Question: I've recently been looking through my warnings in Eclipse and come across this one:

It will give a compiler warning if the method can be declared as static.
Exact quote within the Eclipse help, with stress on private and final:
> When enabled, the compiler will issue an error or a warning for
methods which are or and which refer only to static
members.
Yes I know I can turn it off, but I want to
Will this give any performance benefits? (in a mobile domain)
Pointing out a method as static, I suppose is showing that you don't use any instance variables therefore could be moved to a utils style class?
At the end of the day should I just turn this off 'ignore' or should I fix the 100+ warnings it has given me?
Do you think this is just extra keywords that the code, as the compiler will just inlines these methods anyway? (kind of like you don't declare every variable you can final ).
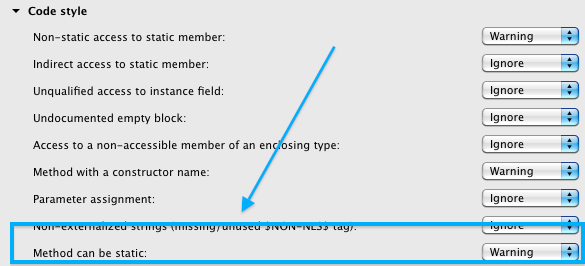
Answer: Whenever you write a method, you fulfill a contract in a given scope. The narrower the scope is, the smaller the chance is that you write a bug.
When a method is static, you can't access non-static members; hence, your scope is narrower. So, if you don't need non-static members to fulfill your contract, why give access to these fields to your method? Declaring the method 'static' in this case will let the compiler check that you don't use members that you do not intend to use.
And moreover, it will help people reading your code understand the nature of the contract.
That's why it's considered good to declare a method 'static' when it's actually implementing a static contract.
In some cases, your method only means something relative to an instance of your class, and it happens that its implementation doesn't actually use any non-static field or instance. In such cases, you would not mark the method 'static'.
Examples of where you would not use the 'static' keyword:
- - -